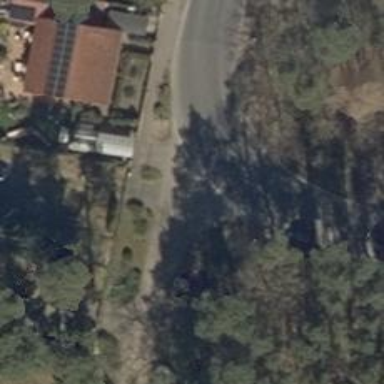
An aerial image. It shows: Asphalt road in residential area.